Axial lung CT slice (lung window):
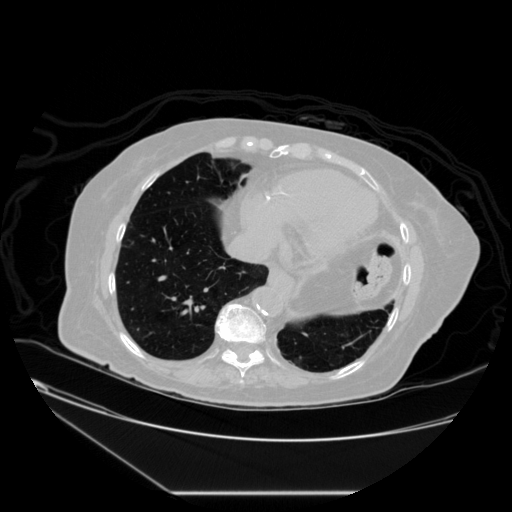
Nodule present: no